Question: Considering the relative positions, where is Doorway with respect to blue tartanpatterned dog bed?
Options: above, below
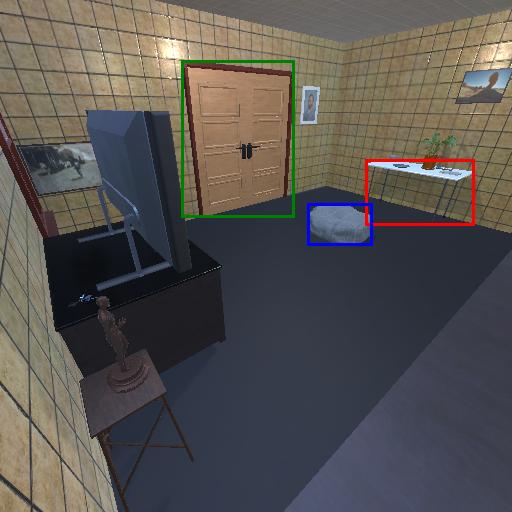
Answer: above